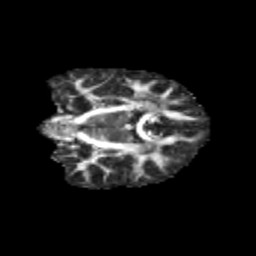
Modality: FA
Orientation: coronal
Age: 13
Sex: female
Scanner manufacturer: siemens
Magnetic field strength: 3 T
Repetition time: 3.8 s
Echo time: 0.07 s